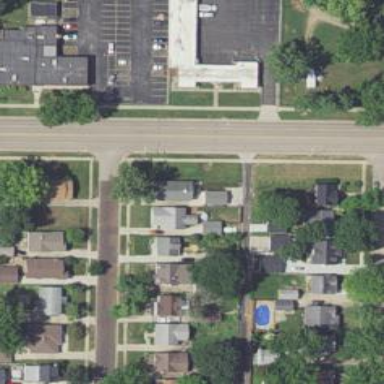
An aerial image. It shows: Alley classified as service road.